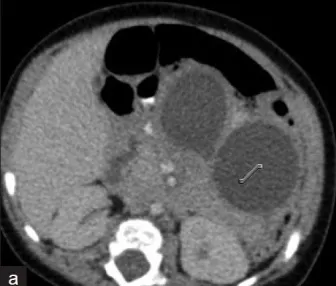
CT scan. (a) Dumbbell-shaped retrogastric cyst.
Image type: radiology (ct)